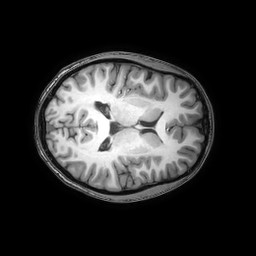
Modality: T1w
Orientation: axial
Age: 21
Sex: female
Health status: healthy
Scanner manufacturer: philips
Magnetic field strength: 3 T
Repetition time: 0.0079 s
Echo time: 0.0035 s